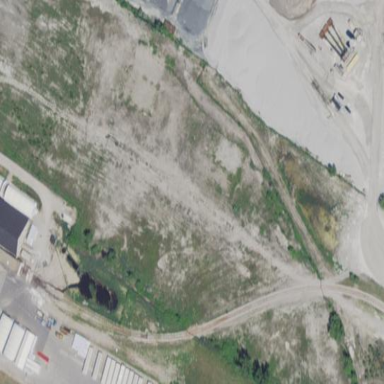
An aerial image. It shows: Brownfield site.